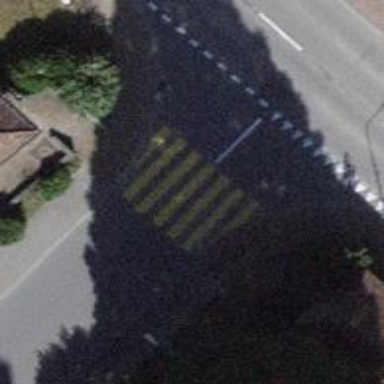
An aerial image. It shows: Zebra crossing on the road.